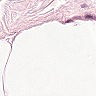
Metastatic tissue present: no